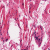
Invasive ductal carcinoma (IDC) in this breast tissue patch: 0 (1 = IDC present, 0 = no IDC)